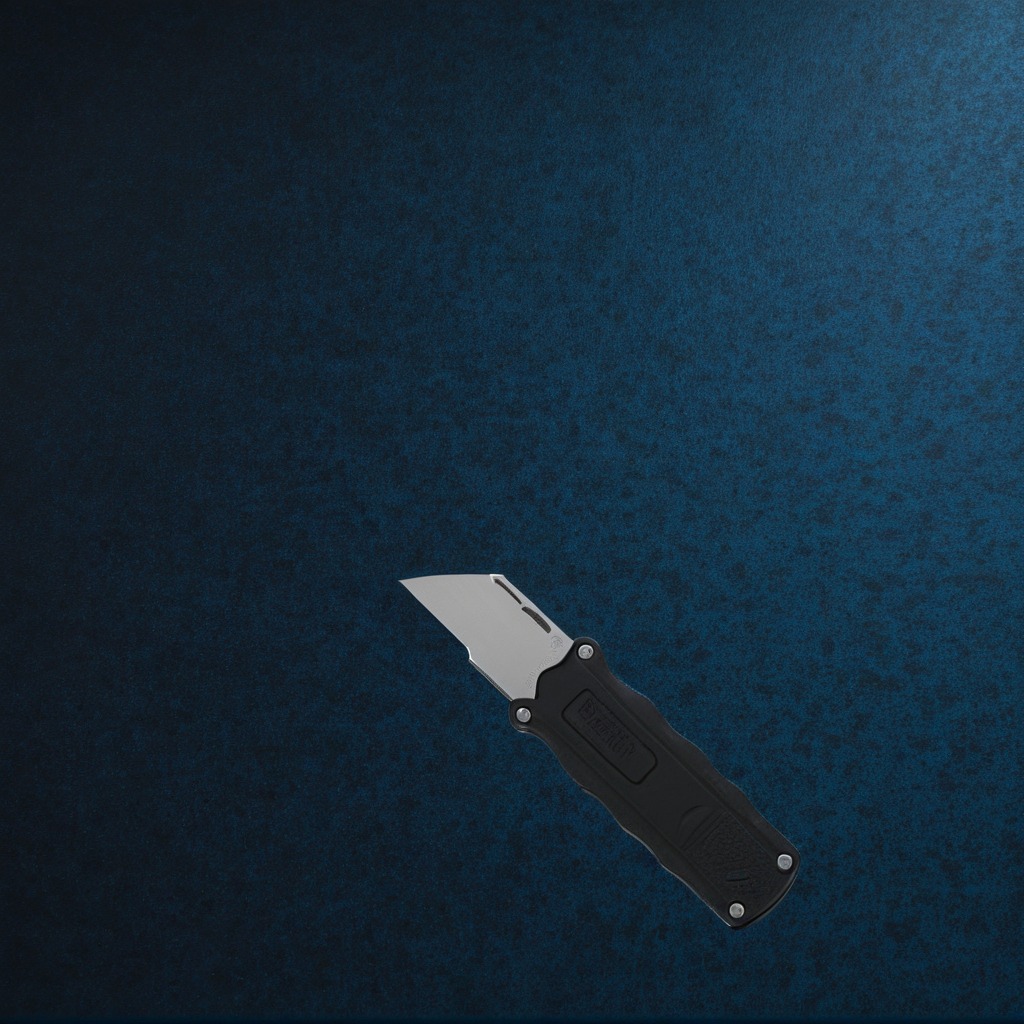
A utility knife lies on the granite tabletop inside a workshop at night.